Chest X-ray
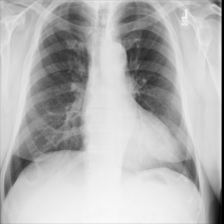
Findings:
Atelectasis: negative
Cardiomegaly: negative
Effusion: negative
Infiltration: negative
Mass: negative
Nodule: negative
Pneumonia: negative
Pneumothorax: negative
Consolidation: negative
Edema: negative
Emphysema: negative
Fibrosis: negative
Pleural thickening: negative
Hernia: negative